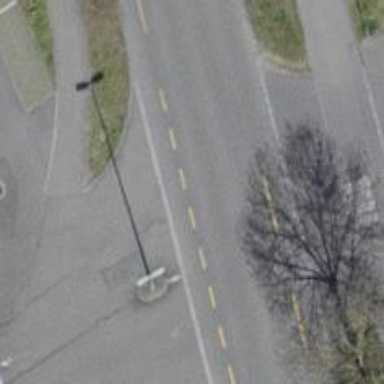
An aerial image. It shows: Residential road with cycling lane.